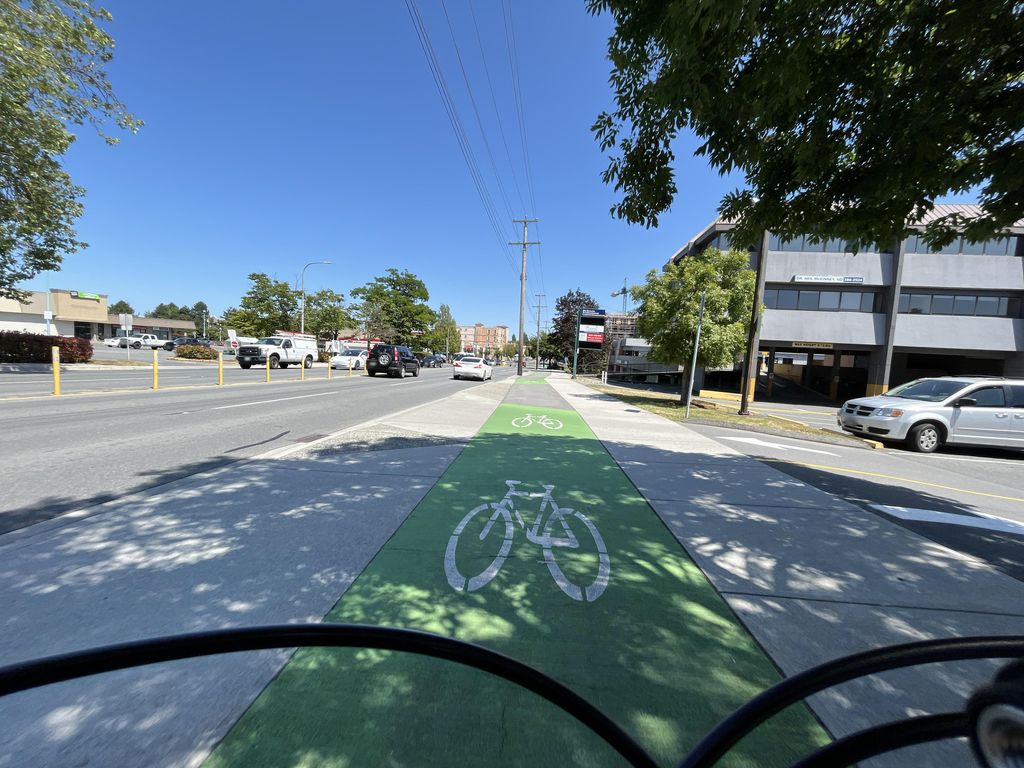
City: victoria